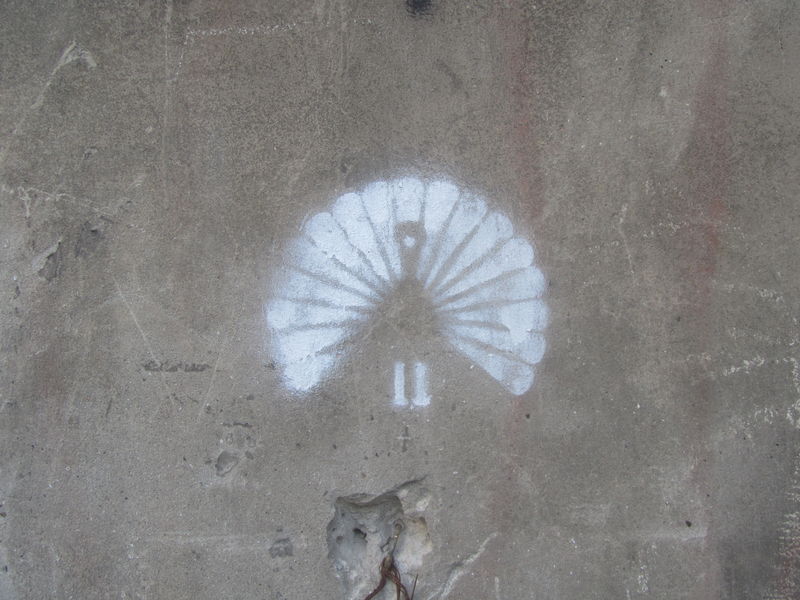
Titel: Peacock
Standort: Istanbul
Schlagwörter: blau, gestein, kopf, vogel, weiß, grau, licht, fächer, wand, federn, stein, taube, höhle, beine, schwanz, schnabel, zwei, mauer, farbe, linien, füsse, rad, detail, foto, beton, symmetrisch, loch, gesprüht, pfau, flecken, sprühen, lichtspiel, beschädigung, elf, kratzer, pusteblume, schablone, graffiti, stencil, grafitti, spray, graffitti, stahlbeton, 2, 11, ii, sprayen, sachbeschädigung, spraydose, abc-logo, weiße farbe